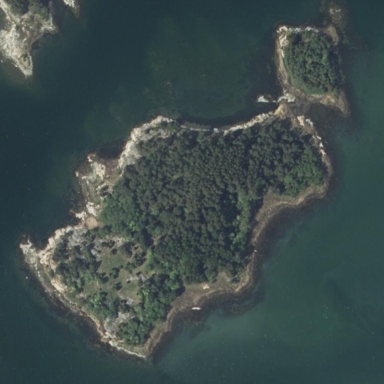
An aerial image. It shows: Islet along the coastline.